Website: slack
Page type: billing-address
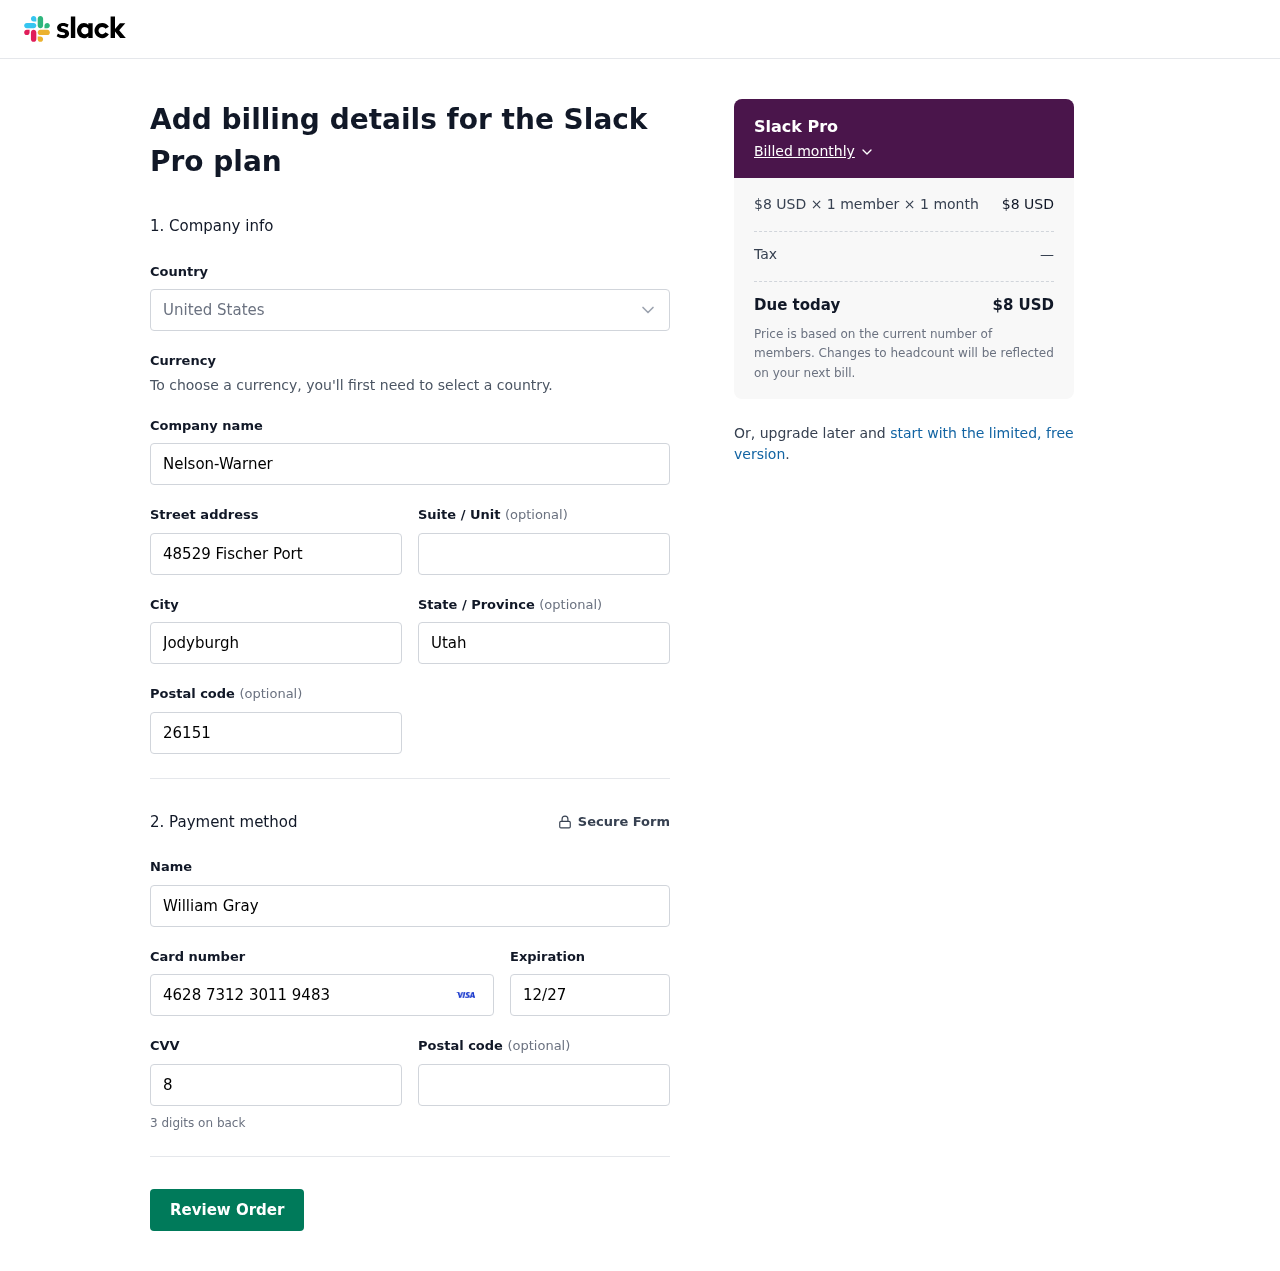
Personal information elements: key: PII_CARD_CVV
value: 806
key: PII_CARD_EXPIRY
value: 12/27
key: PII_CARD_NUMBER
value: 4628 7312 3011 9483
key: PII_CITY
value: Jodyburgh
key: PII_COMPANY
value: Nelson-Warner
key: PII_COUNTRY
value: United States
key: PII_FULLNAME
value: William Gray
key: PII_POSTCODE
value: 26151
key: PII_STATE
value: Utah
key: PII_STREET
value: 48529 Fischer Port
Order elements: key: ORDER_PLAN_PRICE
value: $8 USD
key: ORDER_NUM_MEMBERS
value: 1 member
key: ORDER_NUM_MONTHS
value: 1 month
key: ORDER_SUBTOTAL
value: $8 USD
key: ORDER_TAX
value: —
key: ORDER_TOTAL
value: $8 USD